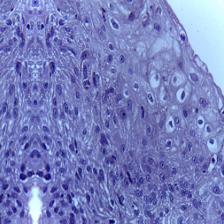
Diagnosis: OSCC